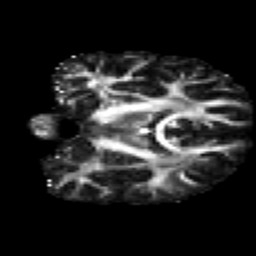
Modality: FA
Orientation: coronal
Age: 28
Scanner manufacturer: siemens
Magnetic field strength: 3 T
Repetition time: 2.2 s
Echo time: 0.084 s